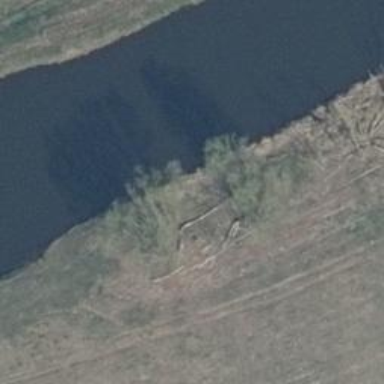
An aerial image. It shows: Beautiful tree in nature.